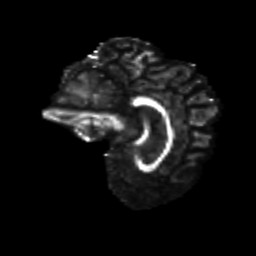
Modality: FA
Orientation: sagittal
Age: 40
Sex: female
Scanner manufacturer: siemens
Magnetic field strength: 3 T
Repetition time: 8.6 s
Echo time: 0.095 s